Question: In my code inside the 'ListView.Builder' there is a 'Card()' widget . That card is taking all the empty vertical space leaving some empty space which I want to get rid of. I want the card to end after the last element(blue RaisedButton) in the Row. (Setting a hardcoded screen size is not an option.) I have tried wrapping the Row inside a 'Flexible()' but that did not solve the problem.
flutter doctor result:
'''
[] Flutter (Channel stable, v1.12.13+hotfix.7, on Mac OS X 10.15.1 19B88,
locale en-LK)
[] Android toolchain - develop for Android devices (Android SDK version 29.0.2)
[] Xcode - develop for iOS and macOS (Xcode 11.3)
[] Android Studio (version 3.5)
[] VS Code (version 1.42.1)
[] Connected device (1 available)
* No issues found!
proitzens-mini:~ proitzen$ flutter doctor -v
[] Flutter (Channel stable, v1.12.13+hotfix.7, on Mac OS X 10.15.1 19B88, locale en-LK)
* Flutter version 1.12.13+hotfix.7 at /Users/proitzen/Developer/flutter
* Framework revision 9f5ff2306b (4 weeks ago), 2020-01-26 22:38:26 -0800
* Engine revision a67792536c
* Dart version 2.7.0
[] Android toolchain - develop for Android devices (Android SDK version 29.0.2)
* Android SDK at /Users/proitzen/Library/Android/sdk
* Android NDK location not configured (optional; useful for native profiling support)
* Platform android-29, build-tools 29.0.2
* Java binary at: /Applications/Android Studio.app/Contents/jre/jdk/Contents/Home/bin/java
* Java version OpenJDK Runtime Environment (build 1.8.0_202-release-1483-b49-<PHONE>)
* All Android licenses accepted.
[] Xcode - develop for iOS and macOS (Xcode 11.3)
* Xcode at /Applications/Xcode.app/Contents/Developer
* Xcode 11.3, Build version 11C29
* CocoaPods version 1.8.4
[] Android Studio (version 3.5)
* Android Studio at /Applications/Android Studio.app/Contents
* Flutter plugin version 41.0.2
* Dart plugin version <PHONE>
* Java version OpenJDK Runtime Environment (build 1.8.0_202-release-1483-b49-<PHONE>)
[] VS Code (version 1.42.1)
* VS Code at /Applications/Visual Studio Code.app/Contents
* Flutter extension version 3.8.1
[] Connected device (1 available)
* P10 * C8W7KTMJWP * android-arm64 * Android 7.1.2 (API 25)
* No issues found!
'''
Here is the 'Listview.builder()' method
'''
return ListView.builder(
itemBuilder: (BuildContext context, int index) {
if (noData) {
return _noBookingsForDay();
} else {
if (data[date] != null &&
data[date].length > 0 &&
data[date][index] != null) {
final bookingData = Booking.fromJson(data[date][index]);
return Container(
margin: EdgeInsets.only(left: 35.0,top: 5.0,bottom: 5.0),
child: Card(
shape: RoundedRectangleBorder(
borderRadius:
BorderRadius.all(Radius.circular(15.0)),
),
elevation: 15.0,
child: Row(
mainAxisSize: MainAxisSize.min,
children: <Widget>[
FractionalTranslation(
translation: Offset(-0.4, 0.0),
child: Align(
child: CircleAvatar(
backgroundImage: NetworkImage(
bookingData.childPicUrl),
radius: 40.0,
),
alignment:
FractionalOffset(0.5, 0.0),
),
),
SizedBox(width: 5.0),
Text(bookingData.room,
style: TextStyle(
fontSize: 16.0,
fontWeight: FontWeight.bold)),
SizedBox(width: 30.0),
GestureDetector(
child: RaisedButton(
color: Colors.blue,
onPressed: _showChangeSchdl,
child: Text(
"09:00 a.m - 18:00 p.m",
style: TextStyle(
fontSize: 16.0,
color: Colors.white,))),
),
SizedBox(width: 10.0),
],
)),
);
} else {
return Center(child: Text("No data found!"));
}
}
},
itemCount: (noData == false && data[date] != null)
? data[date].length
: 0,
);
'''

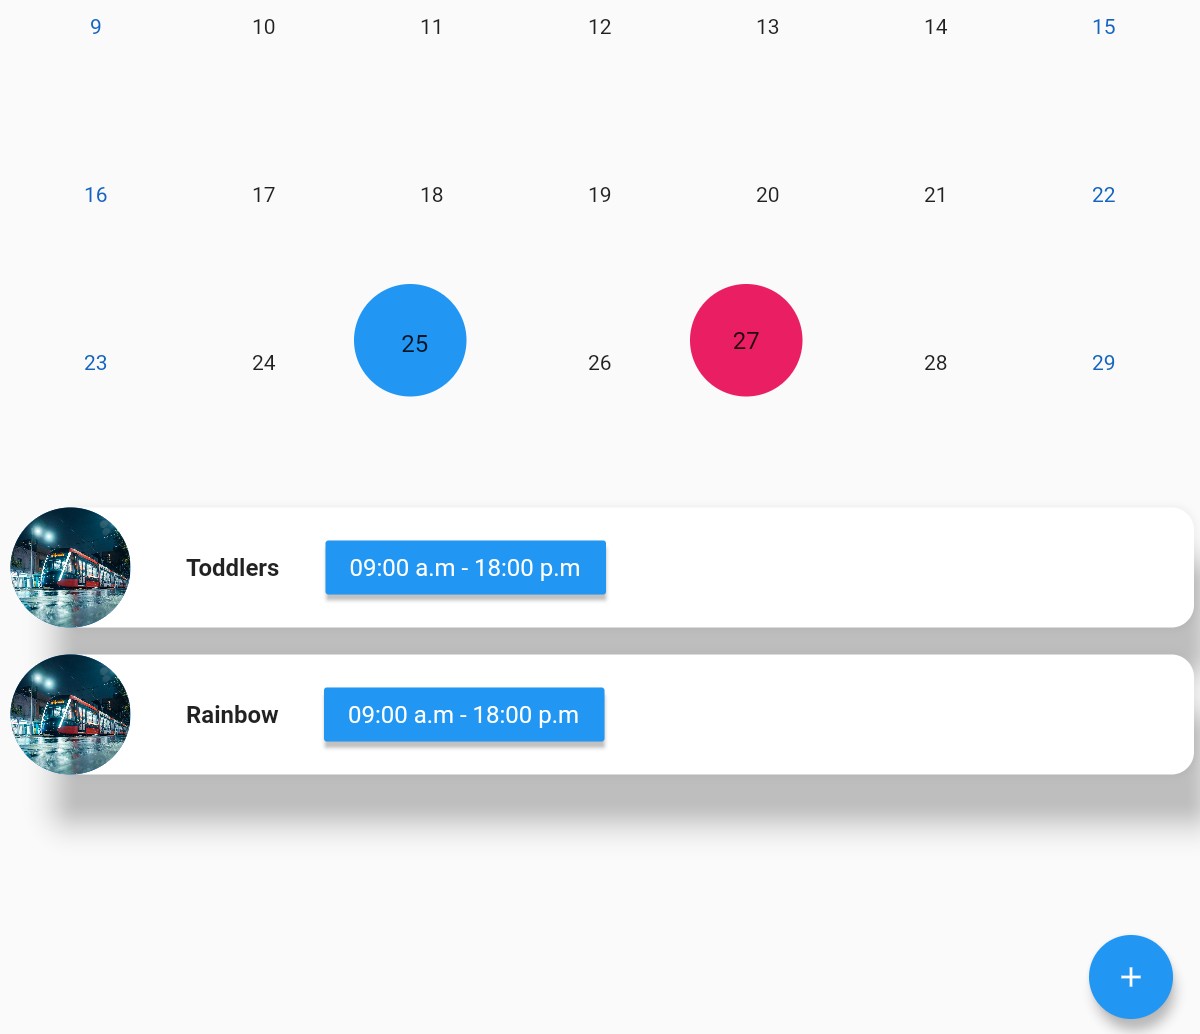
Answer: Just wrap your 'Container' in 'Align()'
'''
return Align(
alignment: Alignment.centerLeft,
child: Container() // your container with the Card
);
'''